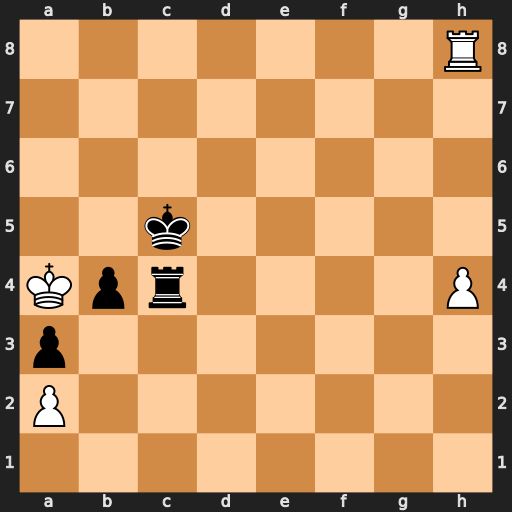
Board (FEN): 7R/8/8/2k5/Kpr4P/p7/P7/8
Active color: w
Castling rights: -
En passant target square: -
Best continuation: Rc8+ Kd4 Rxc4+ Kxc4 h5 Kc3 h6 b3 h7 b2 h8=Q+